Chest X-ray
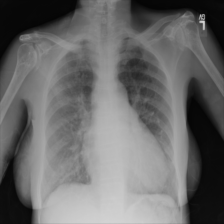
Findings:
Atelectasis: negative
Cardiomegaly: negative
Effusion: negative
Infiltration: negative
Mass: negative
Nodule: negative
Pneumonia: negative
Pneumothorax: negative
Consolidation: negative
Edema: negative
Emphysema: negative
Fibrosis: negative
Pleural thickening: negative
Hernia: negative